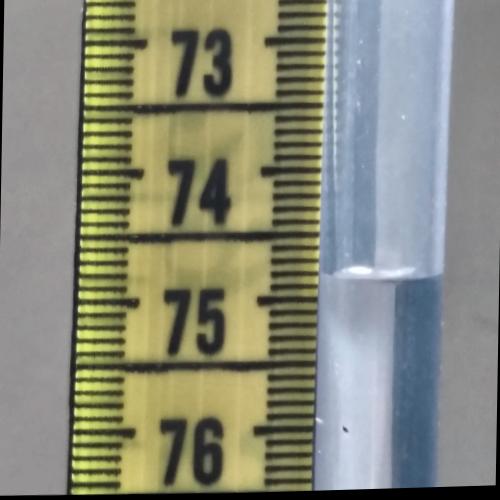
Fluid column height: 74.8 cm